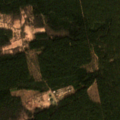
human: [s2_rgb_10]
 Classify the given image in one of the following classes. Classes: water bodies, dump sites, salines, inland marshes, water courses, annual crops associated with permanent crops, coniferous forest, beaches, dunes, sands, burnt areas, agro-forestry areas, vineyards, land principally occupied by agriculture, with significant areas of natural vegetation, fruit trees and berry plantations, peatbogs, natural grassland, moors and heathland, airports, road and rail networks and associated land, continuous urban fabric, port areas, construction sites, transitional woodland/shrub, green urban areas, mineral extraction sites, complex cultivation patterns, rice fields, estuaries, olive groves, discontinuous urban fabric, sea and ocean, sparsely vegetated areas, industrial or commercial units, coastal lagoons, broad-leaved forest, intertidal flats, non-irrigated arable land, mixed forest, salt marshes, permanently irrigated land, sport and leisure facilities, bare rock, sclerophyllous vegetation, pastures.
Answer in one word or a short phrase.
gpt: land principally occupied by agriculture, with significant areas of natural vegetation, broad-leaved forest, coniferous forest